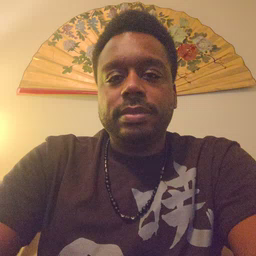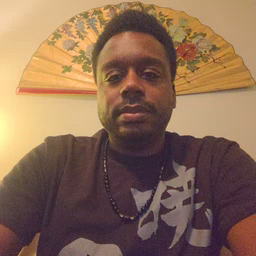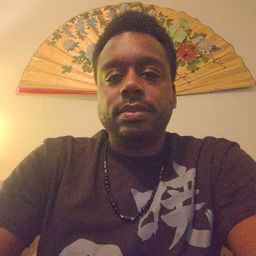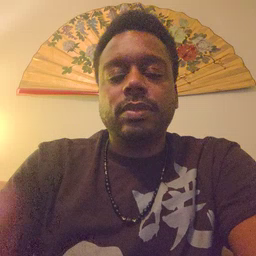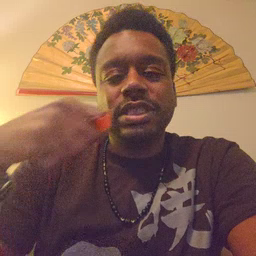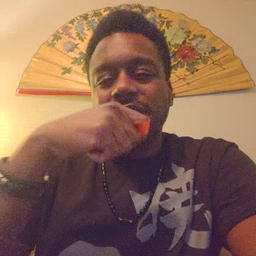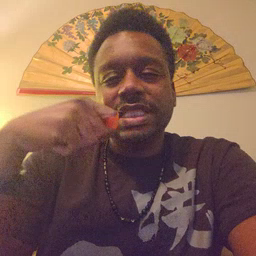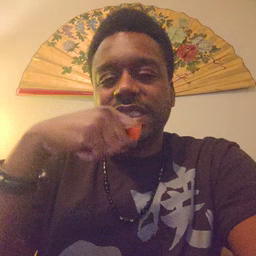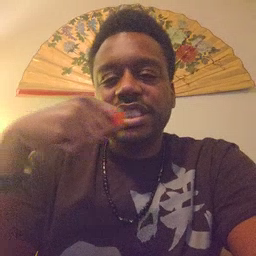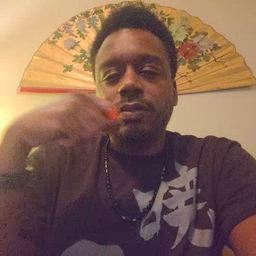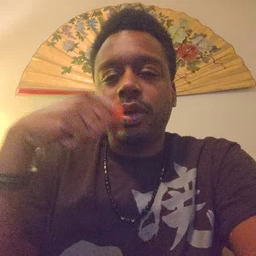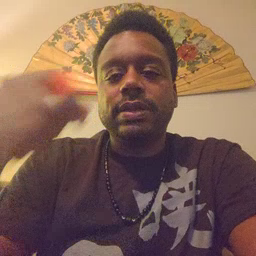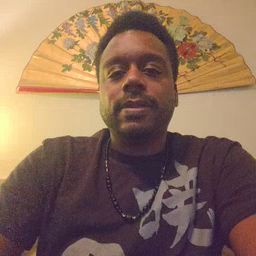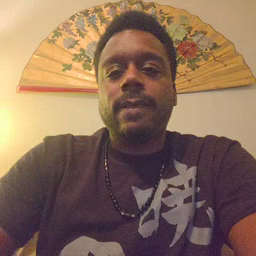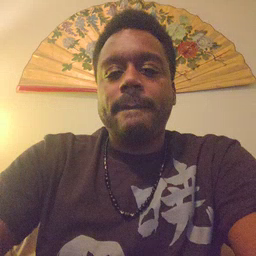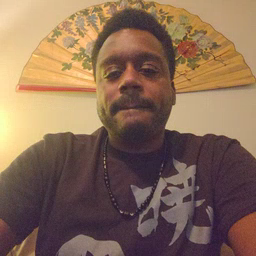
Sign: toothbrush